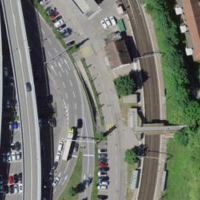
EUNIS habitat code: 57
Species observed at this site:
Pholidoptera griseoaptera
Tettigonia viridissima
Populus tremula